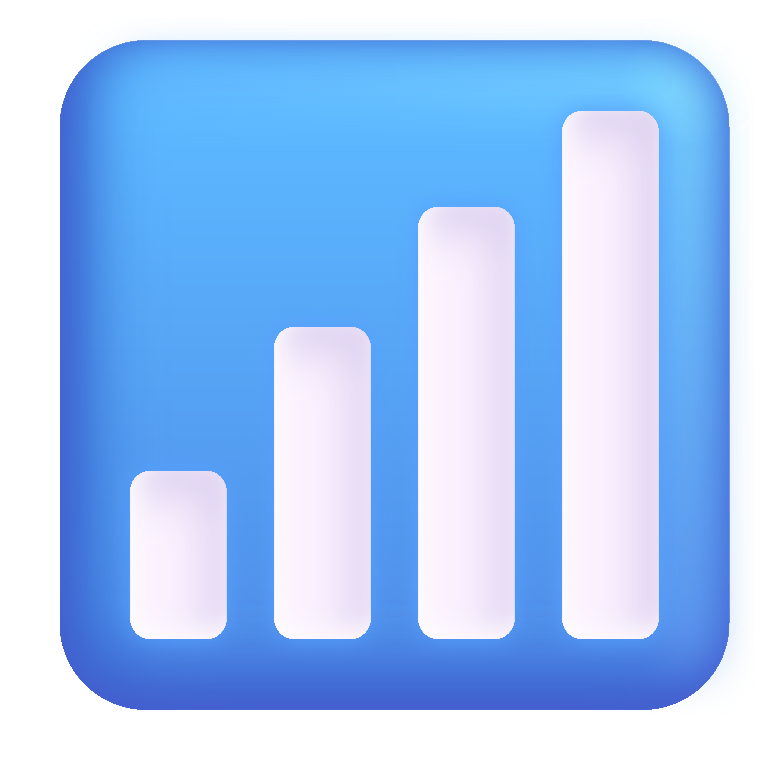
antenna bars color